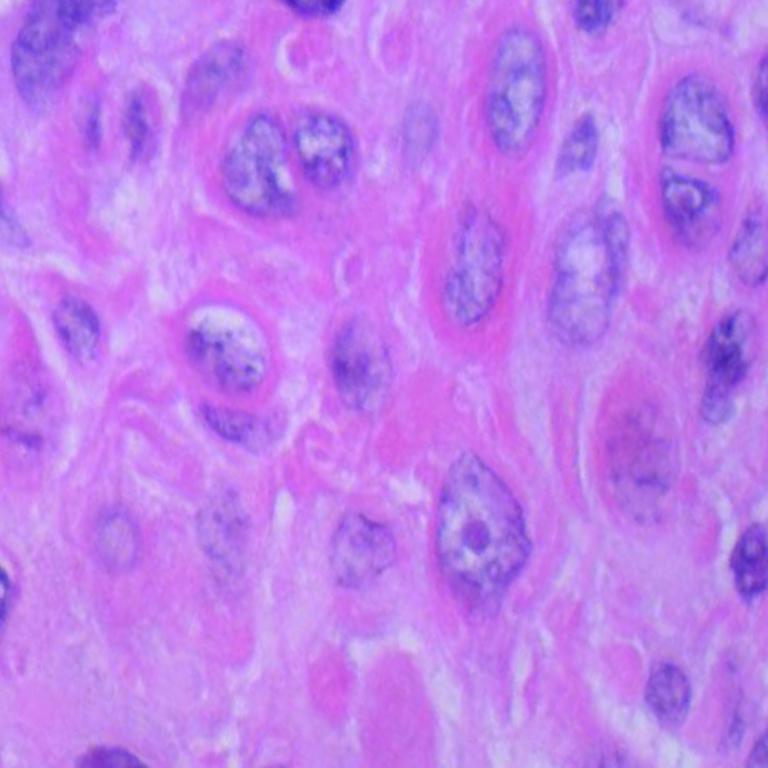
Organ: lung
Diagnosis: squamous carcinomas